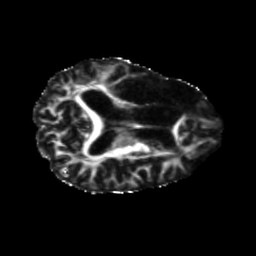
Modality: FA
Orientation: axial
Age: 71
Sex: female
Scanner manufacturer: siemens
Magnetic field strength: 3 T
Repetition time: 5.25 s
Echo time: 0.08 s